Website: bh-photo
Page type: address-validator
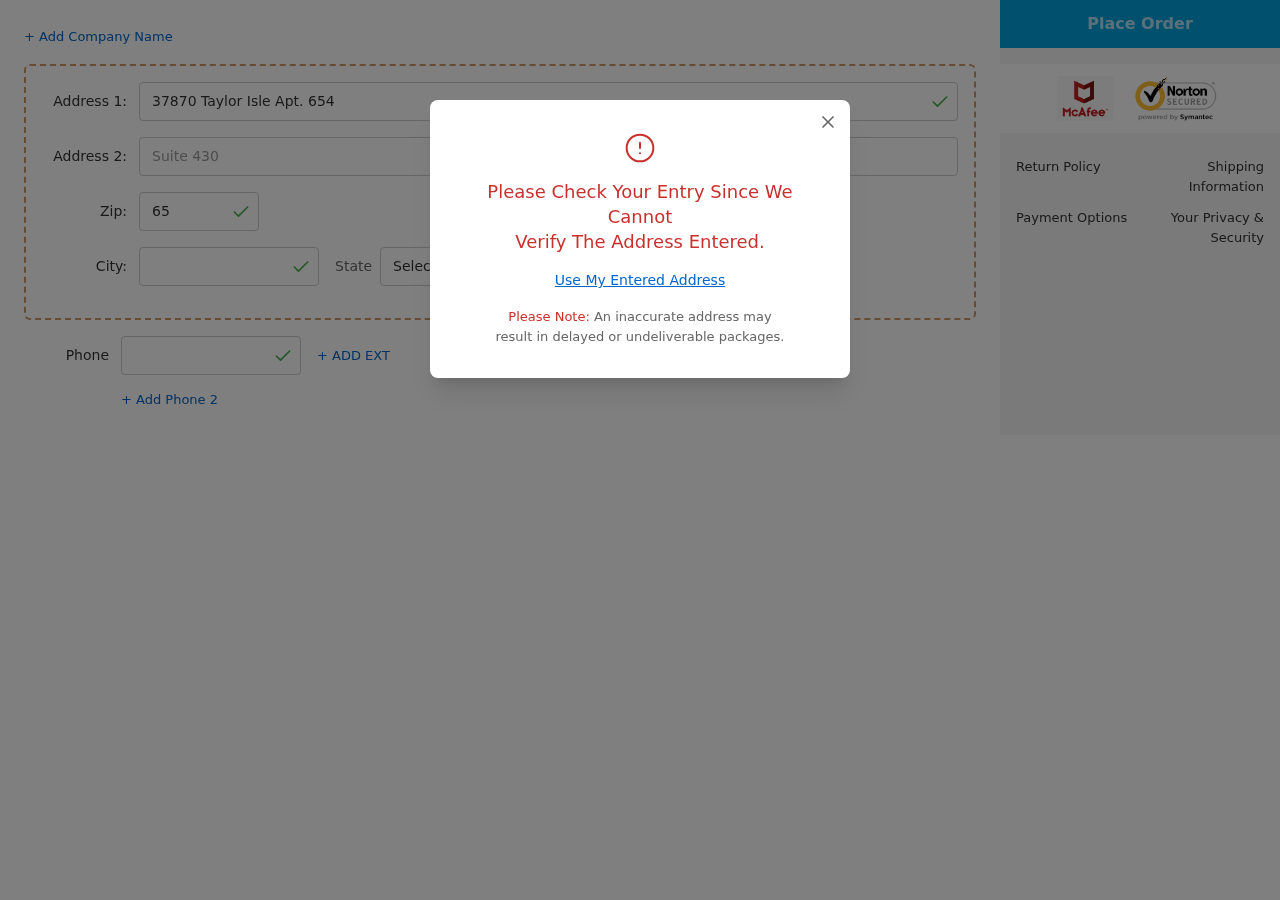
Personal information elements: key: PII_CITY
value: West Laura
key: PII_PHONE
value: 4867844854
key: PII_POSTCODE
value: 65082
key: PII_STATE_ABBR
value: WV
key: PII_STREET
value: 37870 Taylor Isle Apt. 654
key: PII_STREET2
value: Suite 430